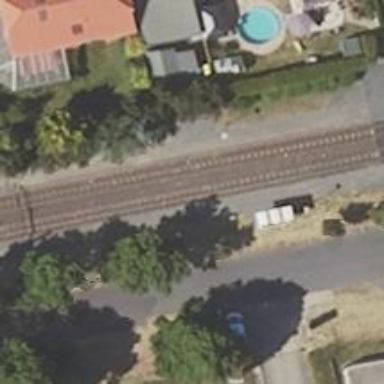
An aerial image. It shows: Tram stop.